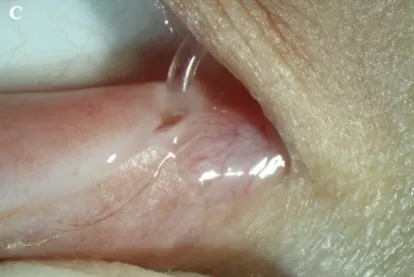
(C) The artificial nasolacrimal duct.
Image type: medical_photograph (other_medical_photograph)